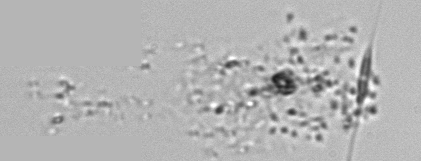
Label: Phaeocystis_debris